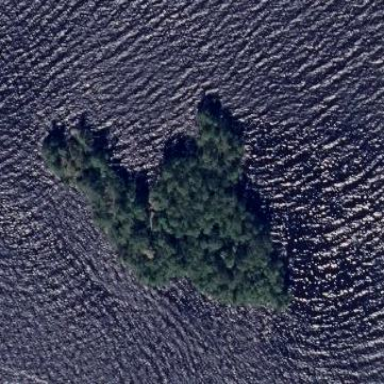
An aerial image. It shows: Islet covered with woodland.